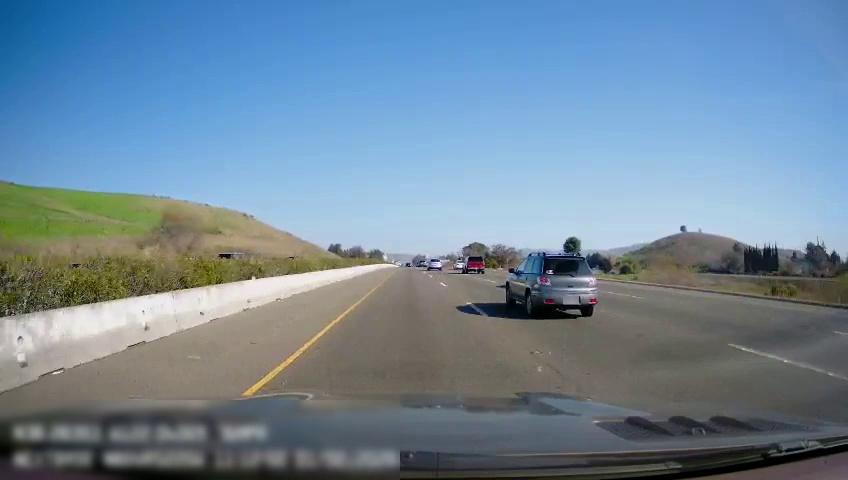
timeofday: Day
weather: Sunny
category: Drivable Space
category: Vehicles | SUV
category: Vehicles | Car
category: Vehicles | Car
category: Vehicles | SUV
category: Lanes | Alternate Lane
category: Lanes | Current Lane
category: Lanes | Current Lane
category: Lanes | Alternate Lane